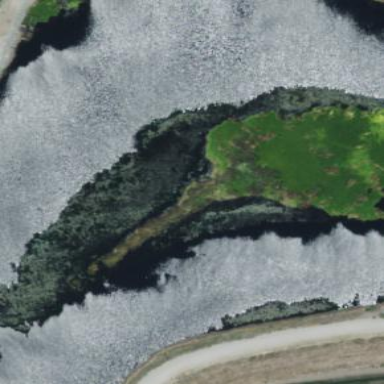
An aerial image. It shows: Marsh wetland.